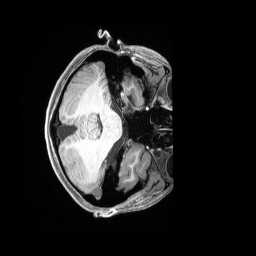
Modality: T1w
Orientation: axial
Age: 20
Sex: female
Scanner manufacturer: siemens
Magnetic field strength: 3 T
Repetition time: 2.4 s
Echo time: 0.00228 s